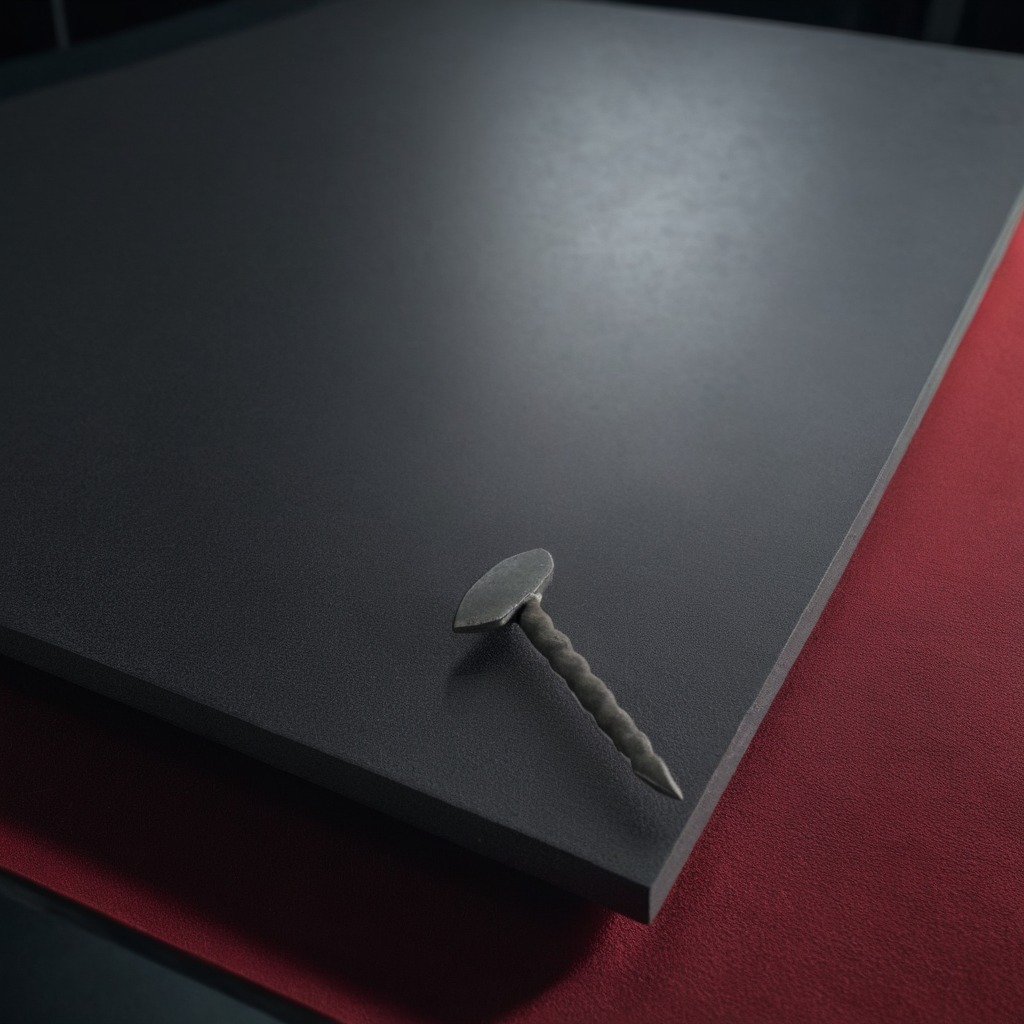
A nail is lying on a clean granite tabletop covered with a red rubber mat inside a workshop at night dim ambient light soft shadows worn but beneath the mat